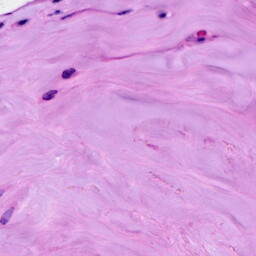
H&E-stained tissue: Breast